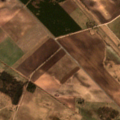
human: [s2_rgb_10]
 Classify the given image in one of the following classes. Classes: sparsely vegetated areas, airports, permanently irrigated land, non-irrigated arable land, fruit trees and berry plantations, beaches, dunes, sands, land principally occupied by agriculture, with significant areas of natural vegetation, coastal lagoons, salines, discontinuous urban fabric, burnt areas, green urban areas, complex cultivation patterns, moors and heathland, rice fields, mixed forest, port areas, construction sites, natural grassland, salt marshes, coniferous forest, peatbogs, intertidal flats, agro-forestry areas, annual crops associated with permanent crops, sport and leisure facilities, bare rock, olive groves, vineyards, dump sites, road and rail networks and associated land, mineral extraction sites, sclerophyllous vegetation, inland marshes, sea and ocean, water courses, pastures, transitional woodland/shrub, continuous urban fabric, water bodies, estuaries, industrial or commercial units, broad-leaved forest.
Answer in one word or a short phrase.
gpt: industrial or commercial units, non-irrigated arable land, fruit trees and berry plantations, pastures, complex cultivation patterns, mixed forest, transitional woodland/shrub